Question: im not the greatest at CSS. Just following the tutorial and added a little flavor to my site. My Sign up page for the site:

How do I align the button to the middle? And is it possbile to shorten the length of the boxes?
Here is the code for my signup page
'''
<% provide(:title, 'Sign up') %>
<h1>Sign up</h1>
<div class="row">
<div class="span6 offset3">
<%= form_for(@user, :html => {:class => 'form-horizontal'}) do |f| %>
<fieldset>
<div class = "form-group">
<%= f.label :name, :class => "col-sm-2 control-label" %>
<div class = "col-sm-10">
<%= f.text_field :name , :class => "form-control" %>
</div>
</div>
<div class = "form-group">
<%= f.label :email, :class => "col-sm-2 control-label" %>
<div class = "col-sm-10">
<%= f.text_field :email , :class => "form-control" %>
</div>
</div>
<div class = "form-group">
<%= f.label :password, :class => "col-sm-2 control-label" %>
<div class = "col-sm-10">
<%= f.password_field :password , :class => "form-control" %>
</div>
</div>
<div class = "form-group">
<%= f.label :password_confirmation, :class => "col-sm-2 control-label" %>
<div class = "col-sm-10">
<%= f.password_field :password_confirmation , :class => "form-control" %>
</div>
</div>
<div class = "form-actions">
<%= f.submit "Create my account", class: "btn btn-large btn-primary" %>
</div>
</fieldset>
<% end %>
</div>
</div>
'''
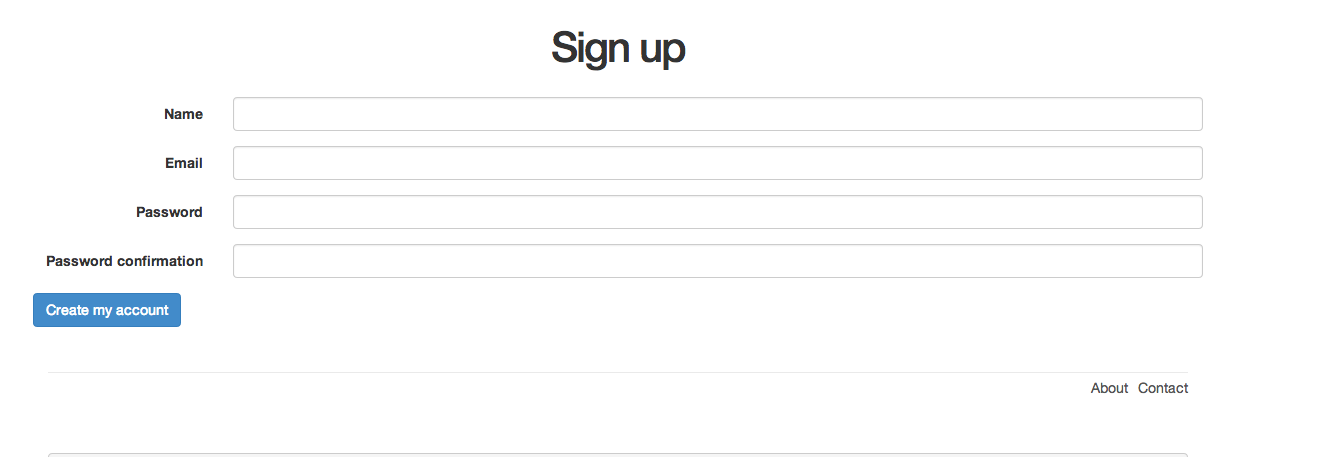
Answer: It seems you're using Bootstrap3 whereas the tutorial is Bootstrap2.
In Bootstrap3, 'span6 offset3' doesn't work.
Instead, it must be something like this:
'''
<% provide(:title, 'Sign up') %>
<h1>Sign up</h1>
<div class="row">
<div class="col-xs-12 col-sm-6 col-sm-offset-3">
'''
Also, you'll get the nice Bootstrap3 large button by replacing 'btn-large' with 'btn-lg'.